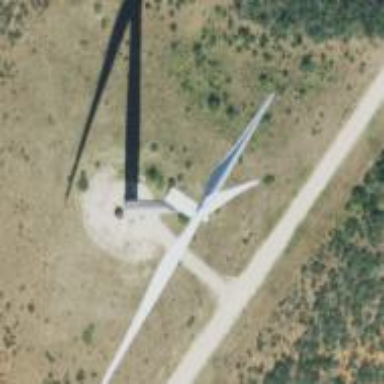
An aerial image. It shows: Wind generator powered by wind. The generator type is horizontal axis and it uses wind turbines.